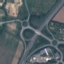
Land use / land cover: Highway